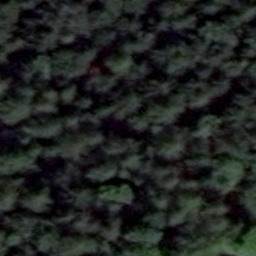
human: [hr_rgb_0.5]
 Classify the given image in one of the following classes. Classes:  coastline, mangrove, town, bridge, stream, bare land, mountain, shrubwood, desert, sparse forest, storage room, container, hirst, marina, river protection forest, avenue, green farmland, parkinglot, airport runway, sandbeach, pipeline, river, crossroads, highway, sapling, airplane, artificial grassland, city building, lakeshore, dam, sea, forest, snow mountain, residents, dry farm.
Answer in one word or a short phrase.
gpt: forest